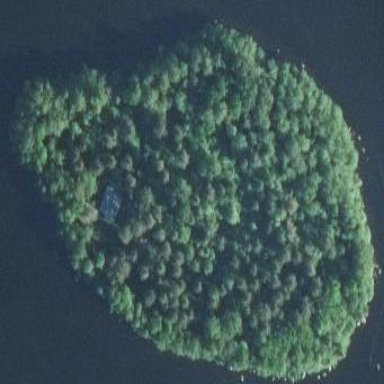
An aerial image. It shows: Islet.